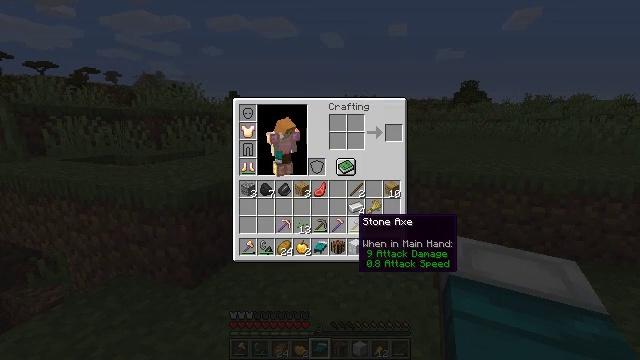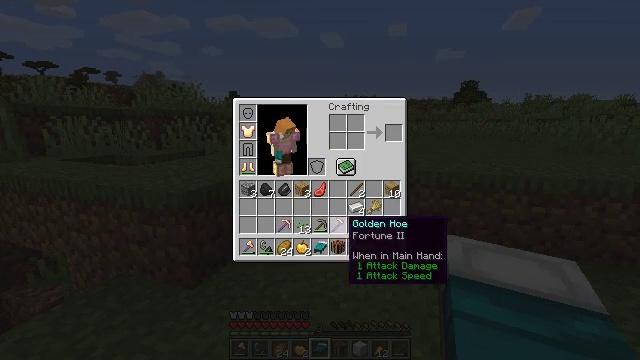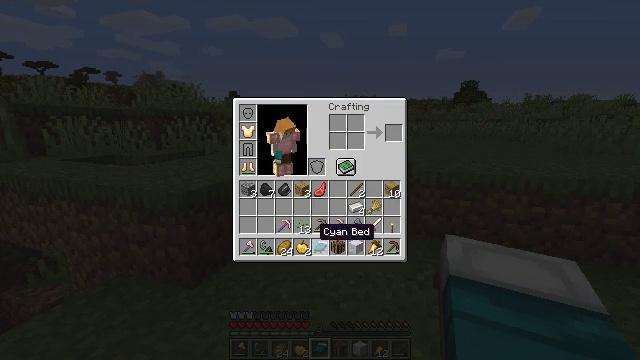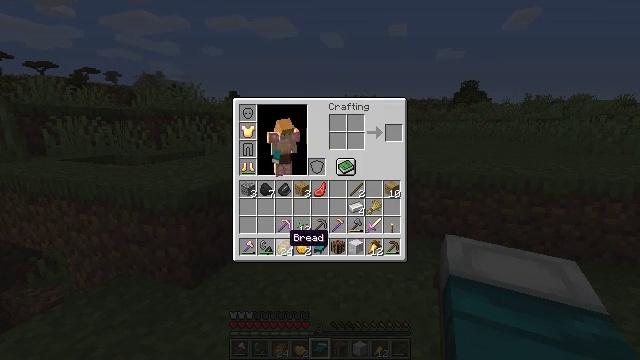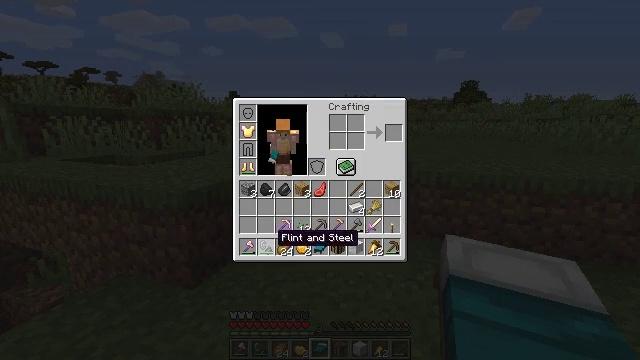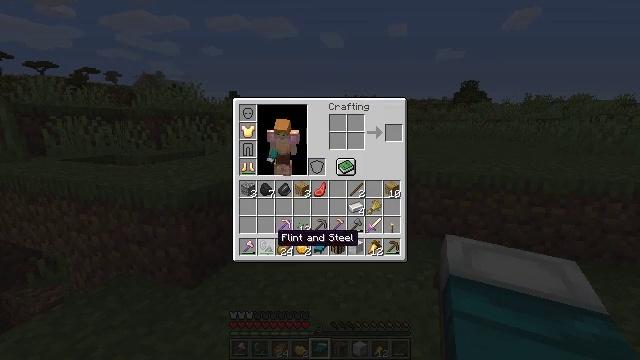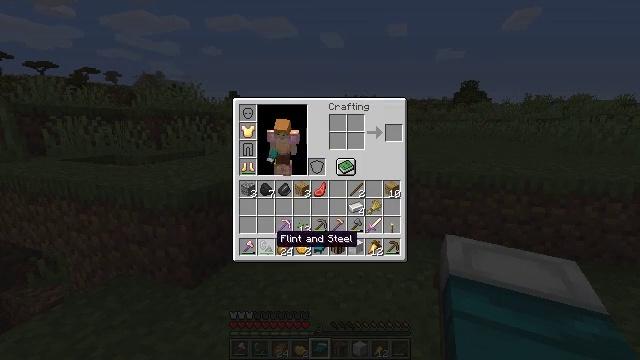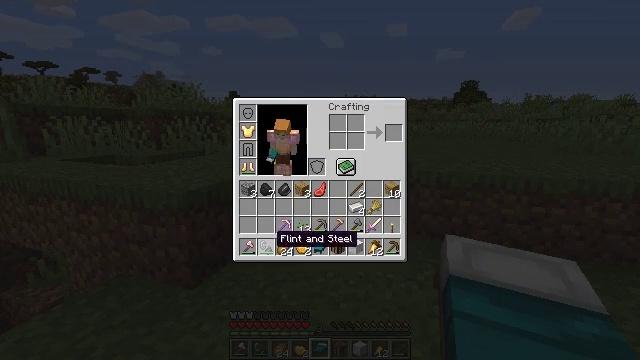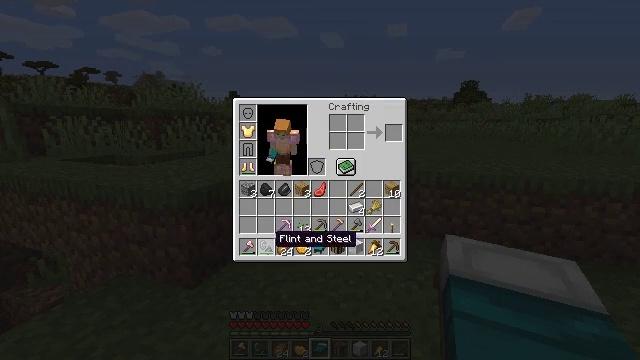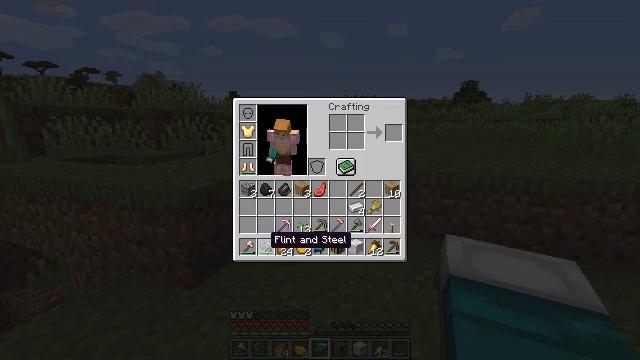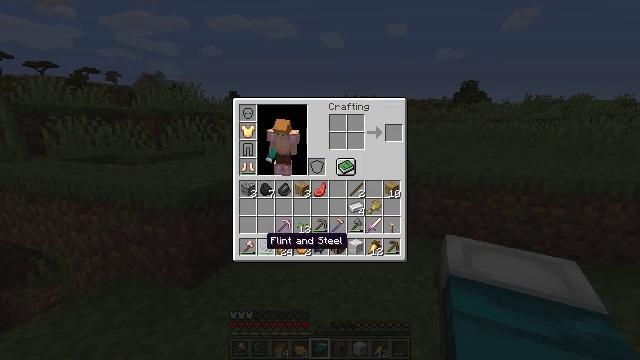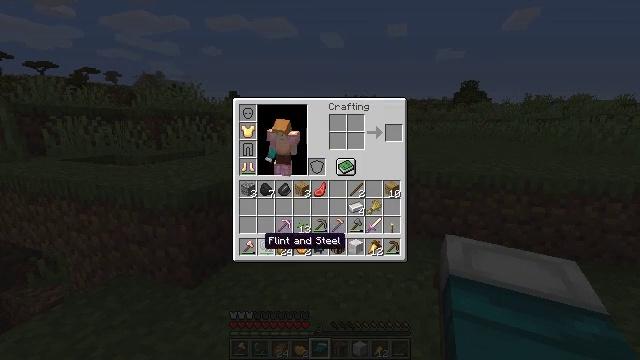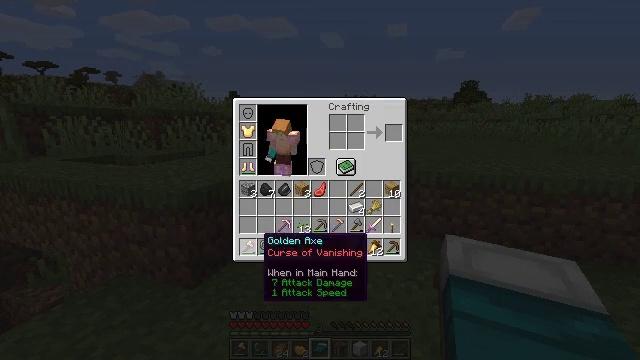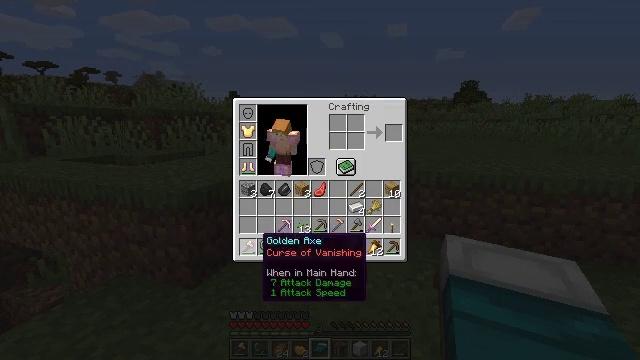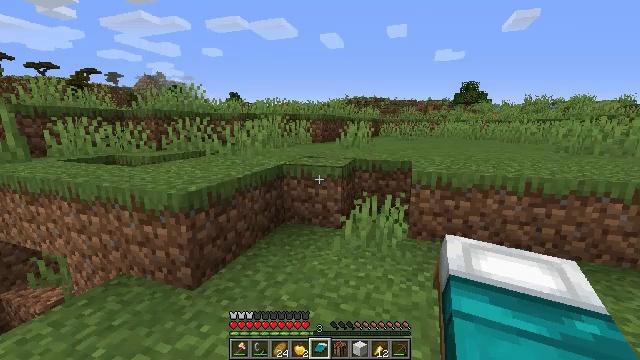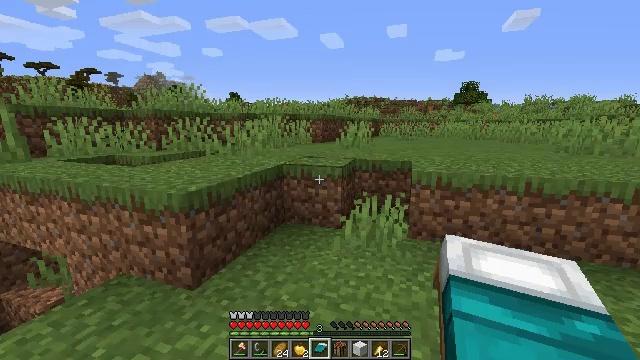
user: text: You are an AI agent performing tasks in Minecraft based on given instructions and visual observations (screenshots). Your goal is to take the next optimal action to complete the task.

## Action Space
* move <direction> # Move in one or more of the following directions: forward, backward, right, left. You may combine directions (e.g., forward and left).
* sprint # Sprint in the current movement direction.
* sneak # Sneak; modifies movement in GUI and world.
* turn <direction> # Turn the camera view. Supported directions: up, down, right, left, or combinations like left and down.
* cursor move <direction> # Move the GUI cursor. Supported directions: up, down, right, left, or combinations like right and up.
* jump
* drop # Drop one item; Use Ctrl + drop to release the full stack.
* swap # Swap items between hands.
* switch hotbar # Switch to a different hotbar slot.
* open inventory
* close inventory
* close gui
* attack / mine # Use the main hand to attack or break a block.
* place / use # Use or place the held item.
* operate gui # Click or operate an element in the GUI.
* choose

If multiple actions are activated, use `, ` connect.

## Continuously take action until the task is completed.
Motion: motion action
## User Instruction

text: Drop a golden axe.
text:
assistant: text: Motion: cursor move left
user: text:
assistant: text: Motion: cursor move left and down
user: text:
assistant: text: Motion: cursor move left
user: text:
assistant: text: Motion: cursor move left
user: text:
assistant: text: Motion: no_op
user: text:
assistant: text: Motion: no_op
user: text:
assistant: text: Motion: no_op
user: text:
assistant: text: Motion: no_op
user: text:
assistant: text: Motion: no_op
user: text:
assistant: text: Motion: no_op
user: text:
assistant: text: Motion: no_op
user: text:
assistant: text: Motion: no_op
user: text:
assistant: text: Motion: no_op
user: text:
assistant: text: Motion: no_op
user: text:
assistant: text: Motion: no_op
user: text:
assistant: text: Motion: no_op
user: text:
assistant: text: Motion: no_op
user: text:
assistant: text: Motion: no_op
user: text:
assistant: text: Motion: move forward
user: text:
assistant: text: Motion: move forward
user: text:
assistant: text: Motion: move forward
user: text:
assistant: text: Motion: move forward
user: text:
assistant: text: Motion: move forward
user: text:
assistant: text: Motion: move forward, switch to hotbar 1
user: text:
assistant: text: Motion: move forward, switch to hotbar 1
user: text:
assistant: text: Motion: move forward, switch to hotbar 1
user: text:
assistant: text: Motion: move forward, switch to hotbar 1
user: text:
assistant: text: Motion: move forward
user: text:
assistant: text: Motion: move forward
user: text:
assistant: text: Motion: move forward, jump